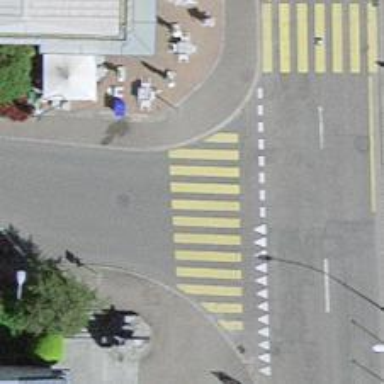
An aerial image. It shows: Uncontrolled zebra crossing on the road.